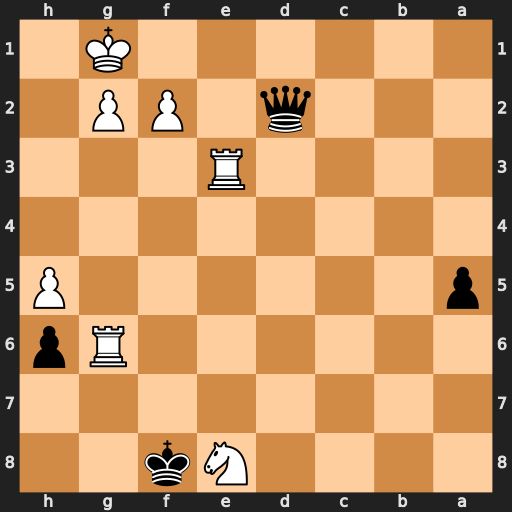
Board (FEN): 4Nk2/8/6Rp/p6P/8/4R3/3q1PP1/6K1
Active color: b
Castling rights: -
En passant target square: -
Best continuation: Qd1+ Kh2 Qxh5+